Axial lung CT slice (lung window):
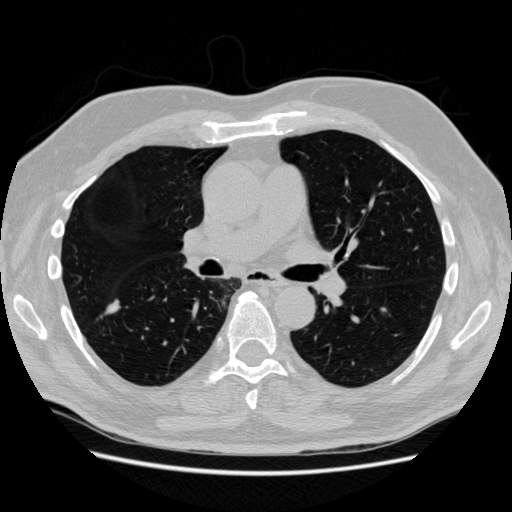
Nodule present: yes
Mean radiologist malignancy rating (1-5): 3.75